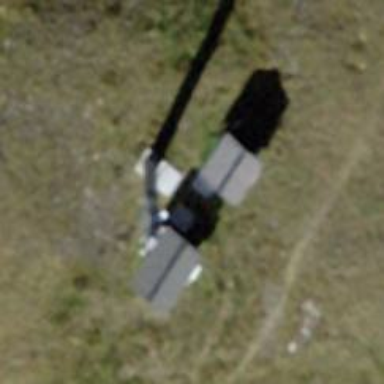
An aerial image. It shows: Communication mast tower.